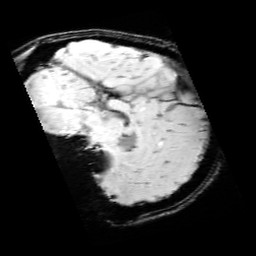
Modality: SWI
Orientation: sagittal
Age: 13
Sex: male
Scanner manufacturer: siemens
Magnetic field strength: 3 T
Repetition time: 0.027 s
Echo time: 0.02 s